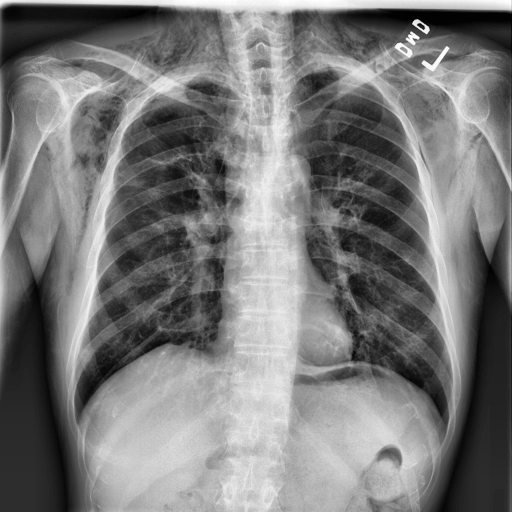
Finding: NORMAL